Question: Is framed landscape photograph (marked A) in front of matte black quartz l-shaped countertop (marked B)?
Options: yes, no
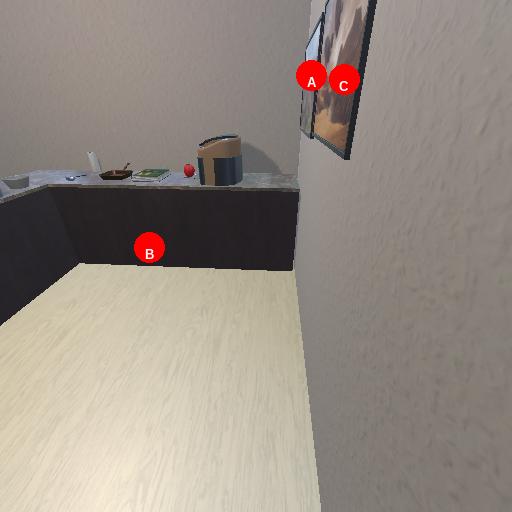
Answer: yes